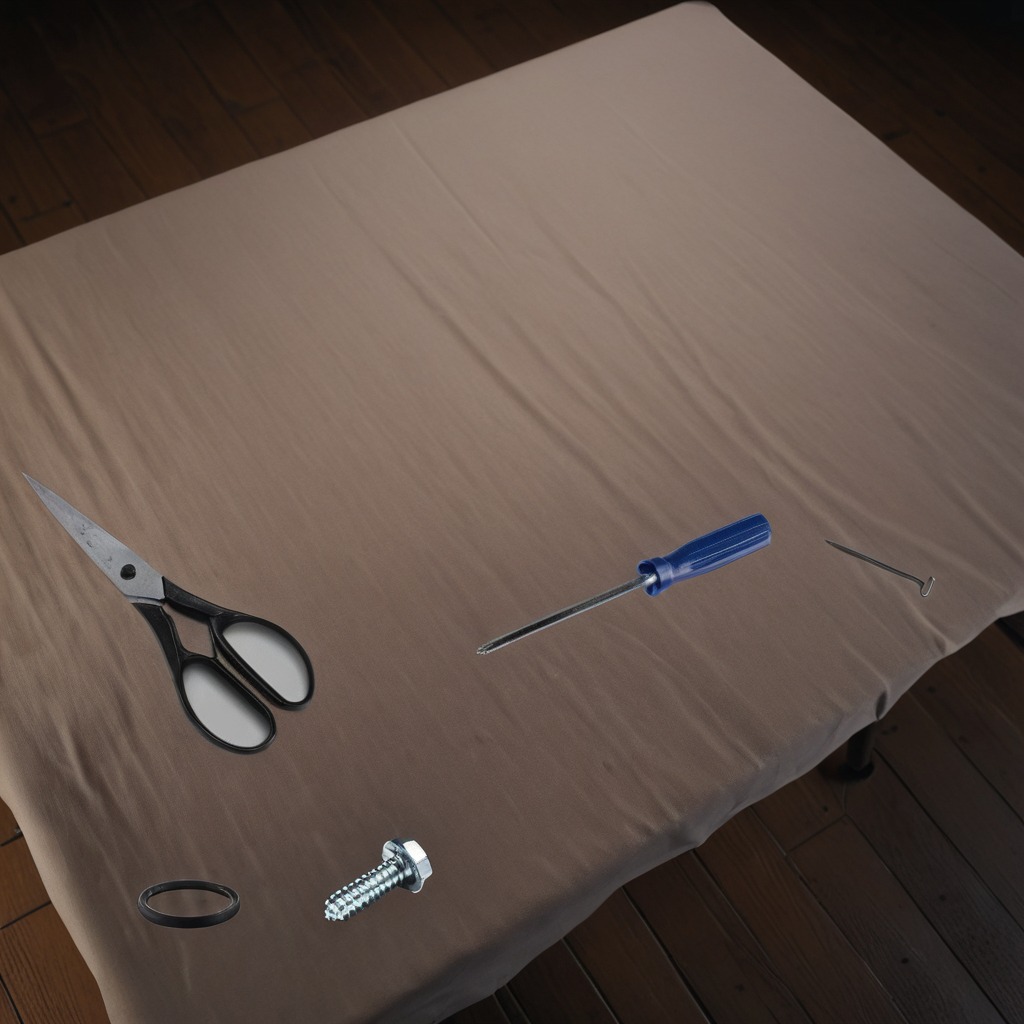
A rubber Oring, a metal machine screw, an iron nail, a screwdriver, and a pair of scissors are lying on a wooden table inside a workshop at night.